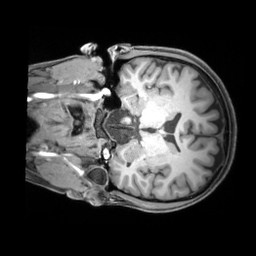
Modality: T1w
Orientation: coronal
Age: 22
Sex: female
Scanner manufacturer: siemens
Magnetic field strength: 3 T
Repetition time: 1.97 s
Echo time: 0.00206 s